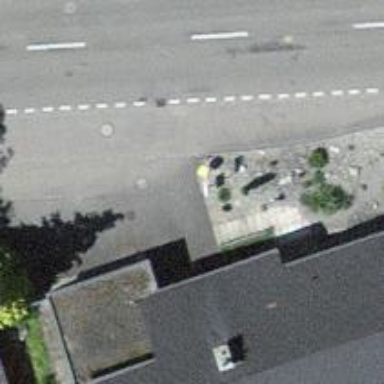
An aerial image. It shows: Bus stop with platform for public transport.